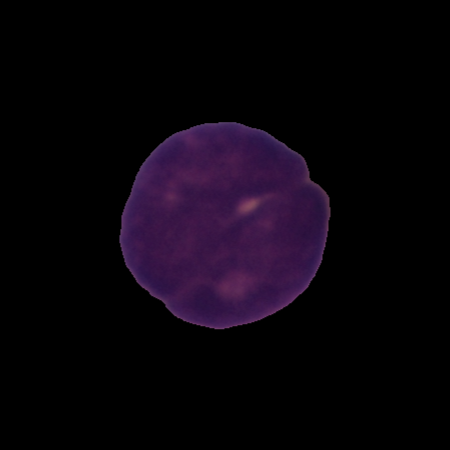
Label: cancer